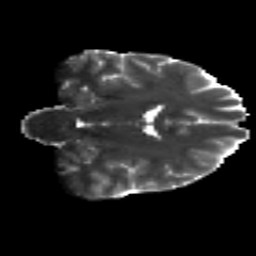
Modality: T2w
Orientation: coronal
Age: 24
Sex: male
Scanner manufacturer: siemens
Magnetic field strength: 3 T
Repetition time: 8.8 s
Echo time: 0.085 s